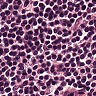
Metastatic tissue present: no